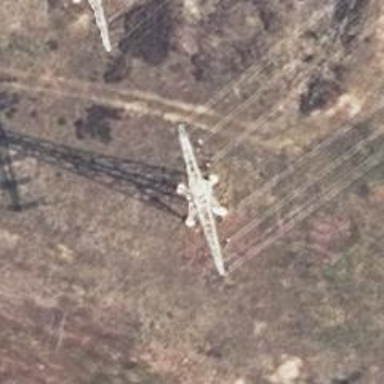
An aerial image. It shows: Three power lines with cables.